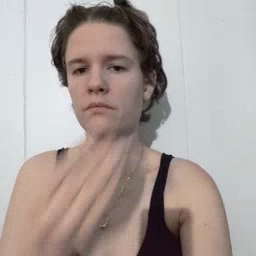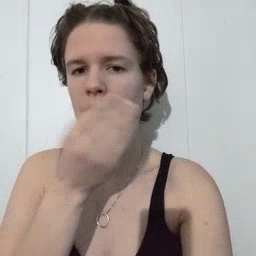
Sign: flower